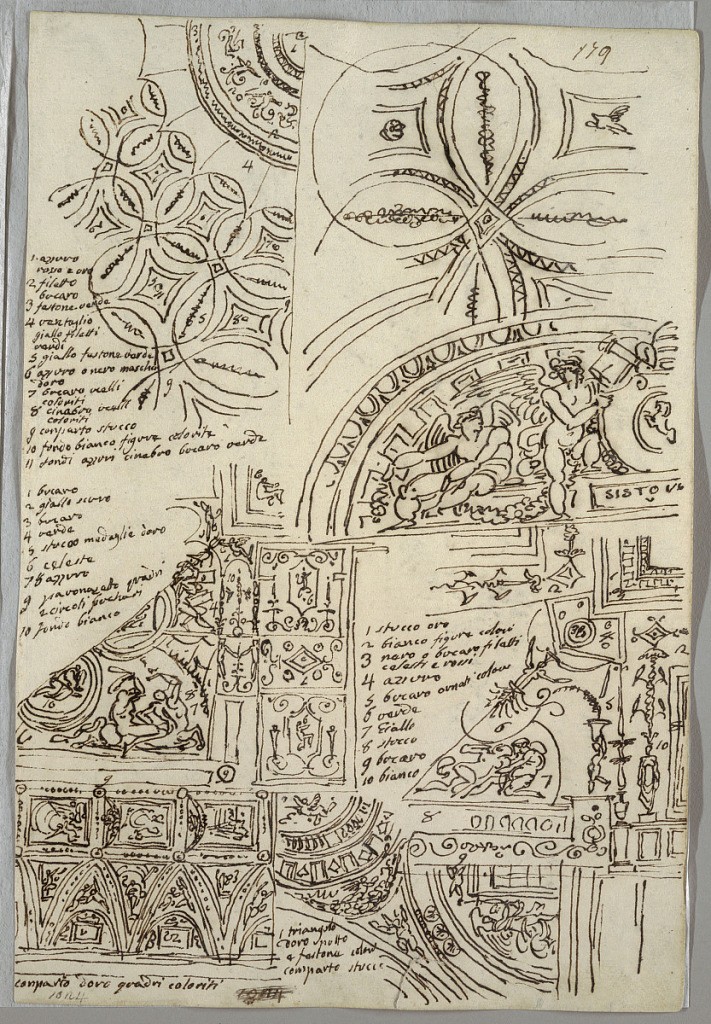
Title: Decorative Studies of Ceilings with Grotesque; Studies of Monument with Papal Seale, Sisto V
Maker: Felice Giani, Italian, 1758–1823
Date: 1814–18
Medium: Pen and ink over graphite on cream laid paper
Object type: Drawing
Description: Recto: Five studies of ceilings with grotesque; study of monument with papal seal of Sisto V. Verso: Three anatomical studies of arms, profile figure, and profile of arm